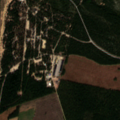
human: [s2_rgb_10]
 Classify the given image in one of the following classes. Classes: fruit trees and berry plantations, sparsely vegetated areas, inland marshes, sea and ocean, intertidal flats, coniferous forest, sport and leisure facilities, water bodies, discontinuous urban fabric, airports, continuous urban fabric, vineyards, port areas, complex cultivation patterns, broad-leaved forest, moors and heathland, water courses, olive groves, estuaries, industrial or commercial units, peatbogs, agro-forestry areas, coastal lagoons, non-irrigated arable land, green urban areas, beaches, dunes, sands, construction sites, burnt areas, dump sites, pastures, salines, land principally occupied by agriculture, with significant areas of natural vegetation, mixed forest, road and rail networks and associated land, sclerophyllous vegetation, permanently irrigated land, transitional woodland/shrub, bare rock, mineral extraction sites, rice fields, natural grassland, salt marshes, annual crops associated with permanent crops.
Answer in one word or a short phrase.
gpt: non-irrigated arable land, coniferous forest, mixed forest, transitional woodland/shrub